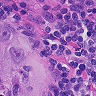
Metastatic tissue present: yes